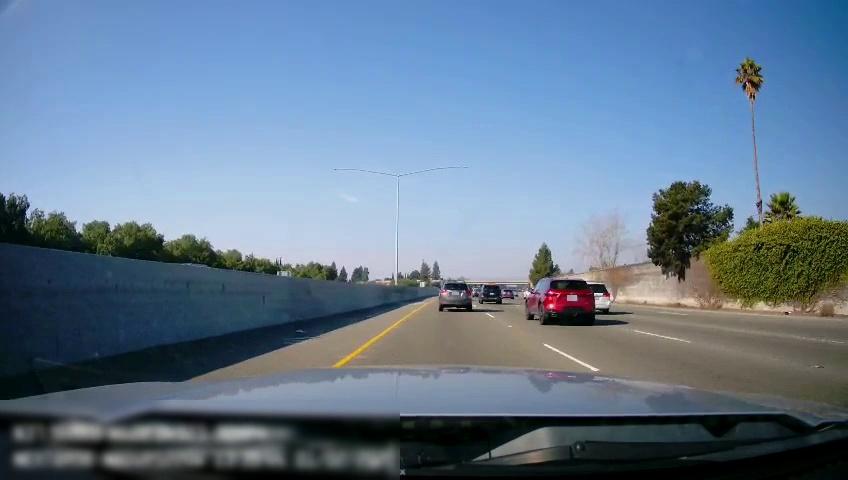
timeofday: Day
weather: Sunny
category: Drivable Space
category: Vehicles | Car
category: Vehicles | Car
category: Vehicles | Van
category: Vehicles | SUV
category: Vehicles | Car
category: Vehicles | SUV
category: Vehicles | SUV
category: Lanes | Alternate Lane
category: Lanes | Alternate Lane
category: Lanes | Alternate Lane
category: Lanes | Current Lane
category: Lanes | Current Lane